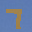
Label: 7